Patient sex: M
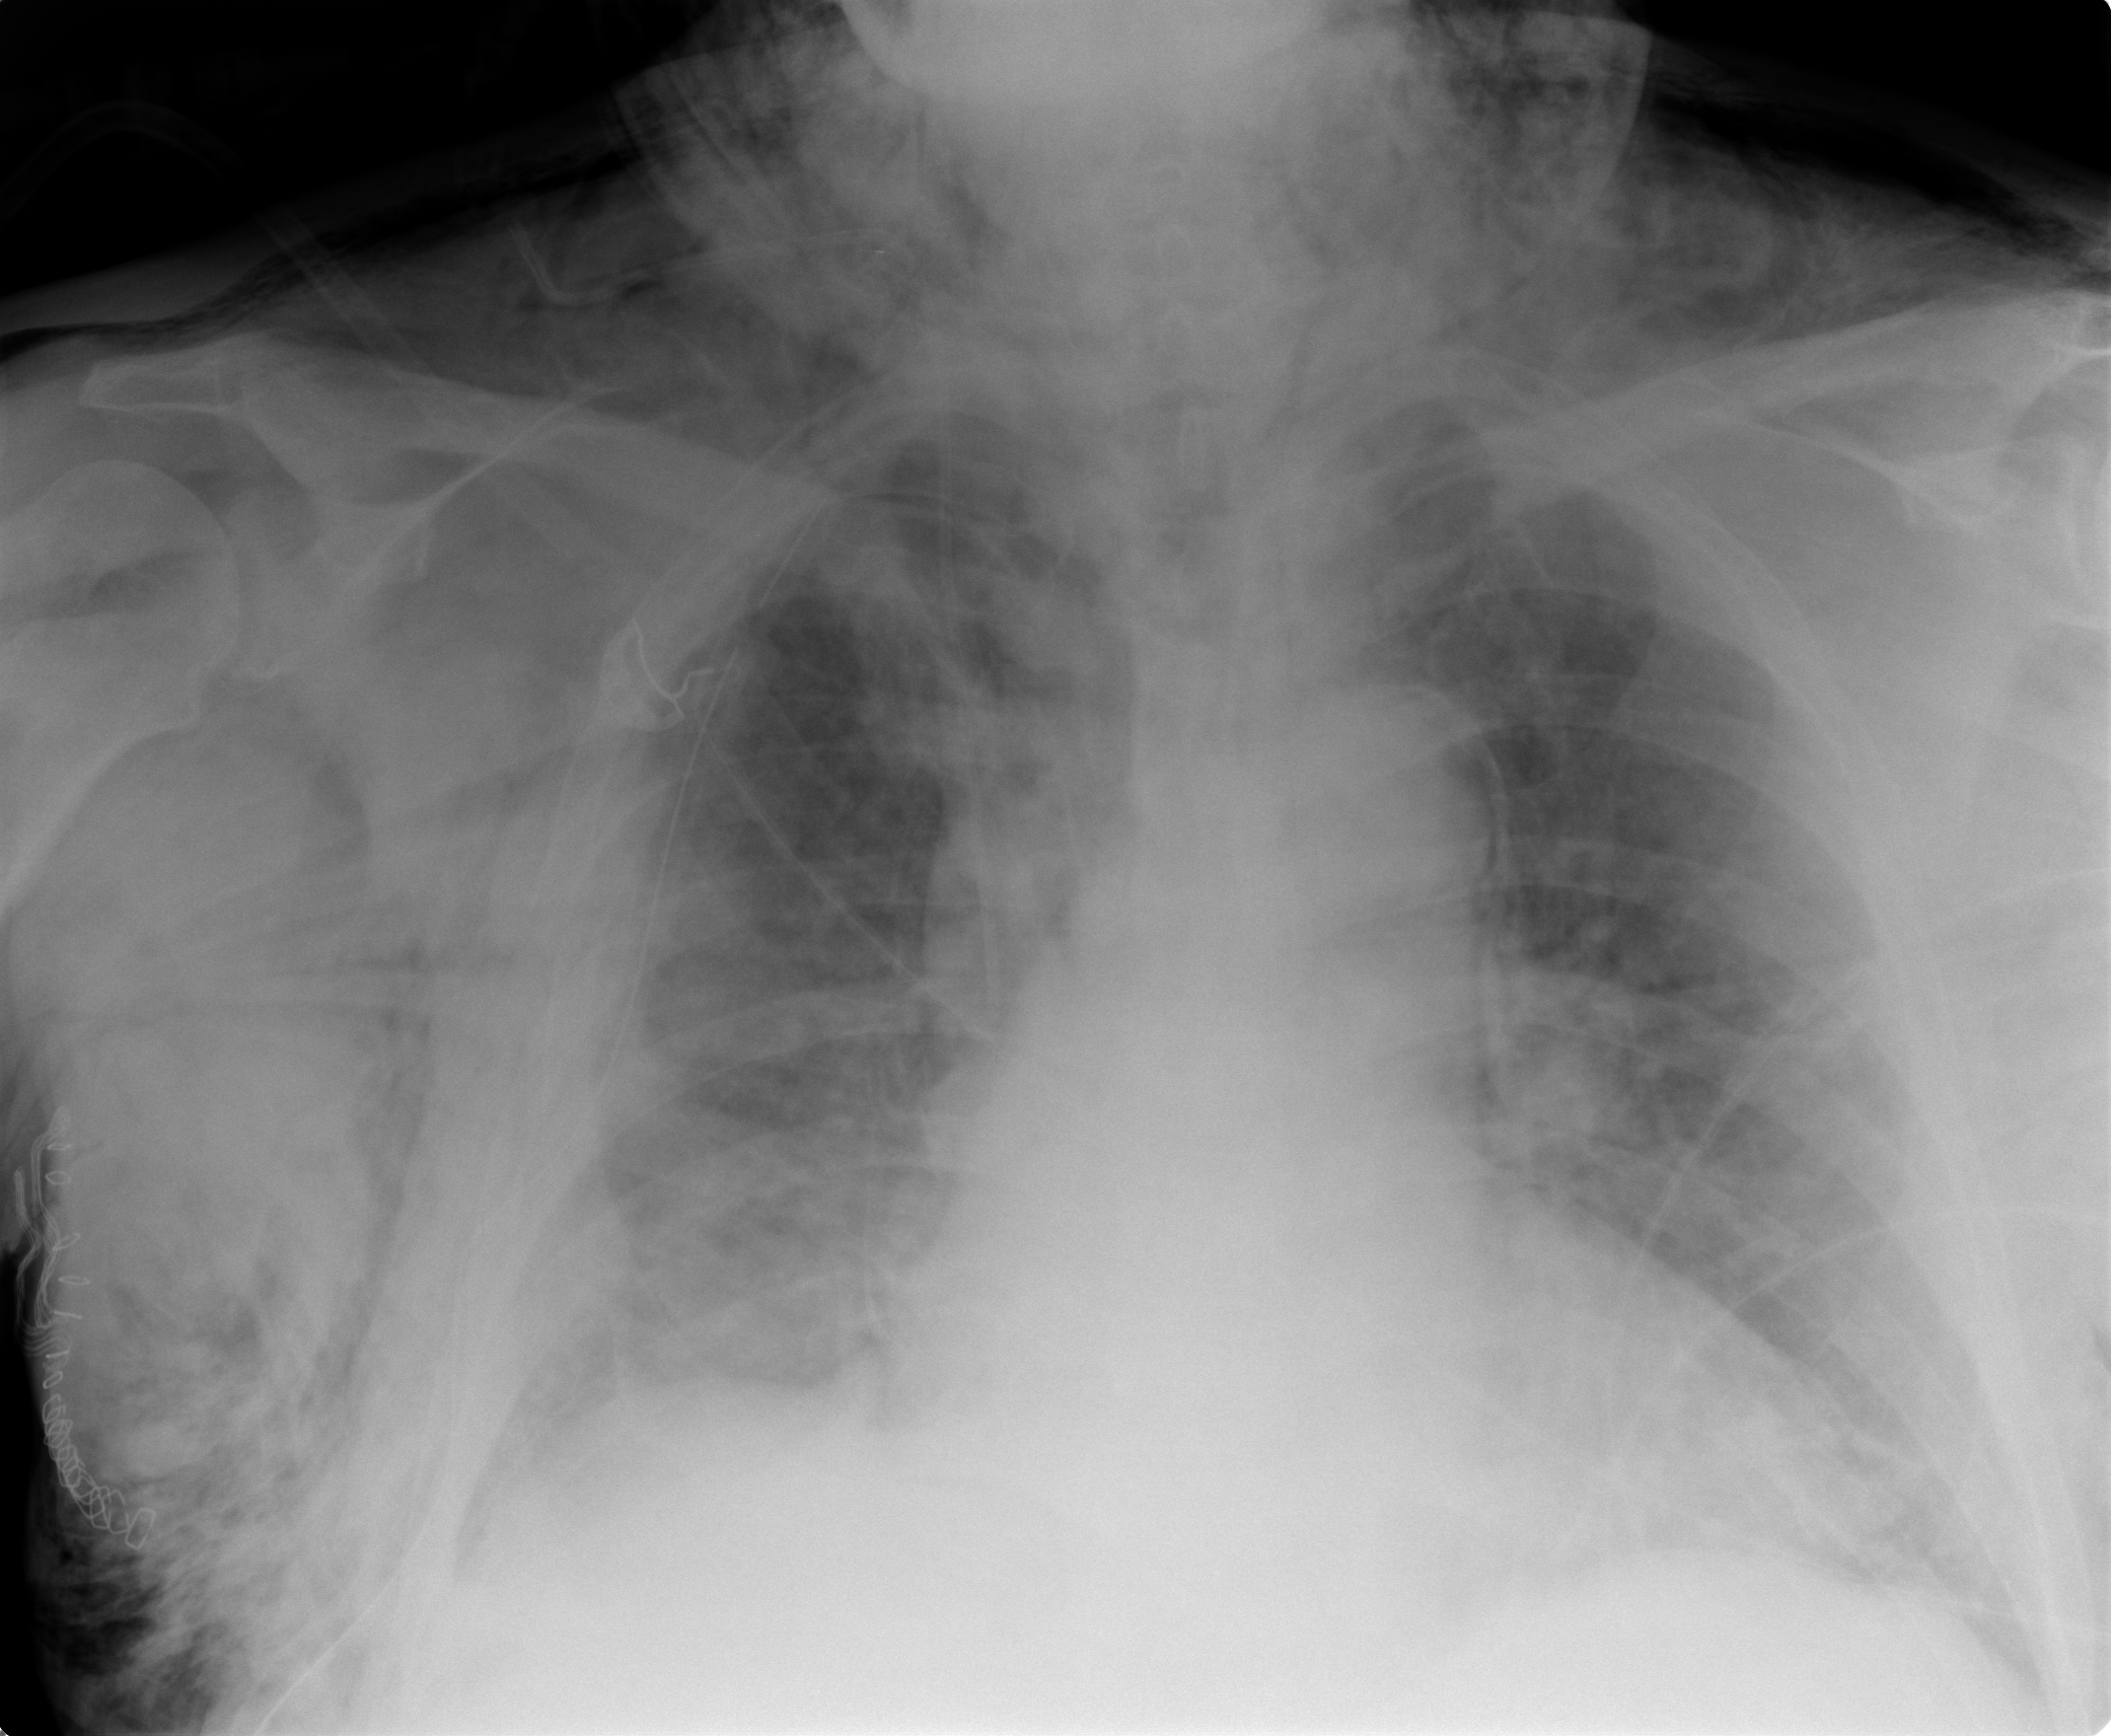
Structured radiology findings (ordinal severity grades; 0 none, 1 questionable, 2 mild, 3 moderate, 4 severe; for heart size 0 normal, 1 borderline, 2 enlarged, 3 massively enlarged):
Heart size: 1
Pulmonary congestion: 2
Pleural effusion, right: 1
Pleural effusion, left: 0
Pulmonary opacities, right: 2
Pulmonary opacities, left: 0
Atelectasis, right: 2
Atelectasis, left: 2